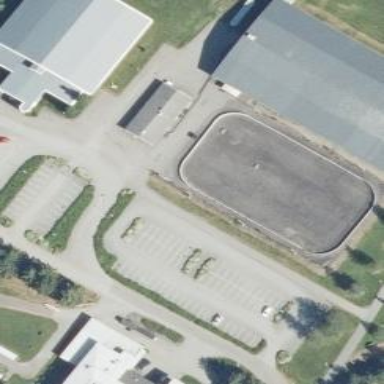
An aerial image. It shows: The area is ice rink used for playing ice hockey.